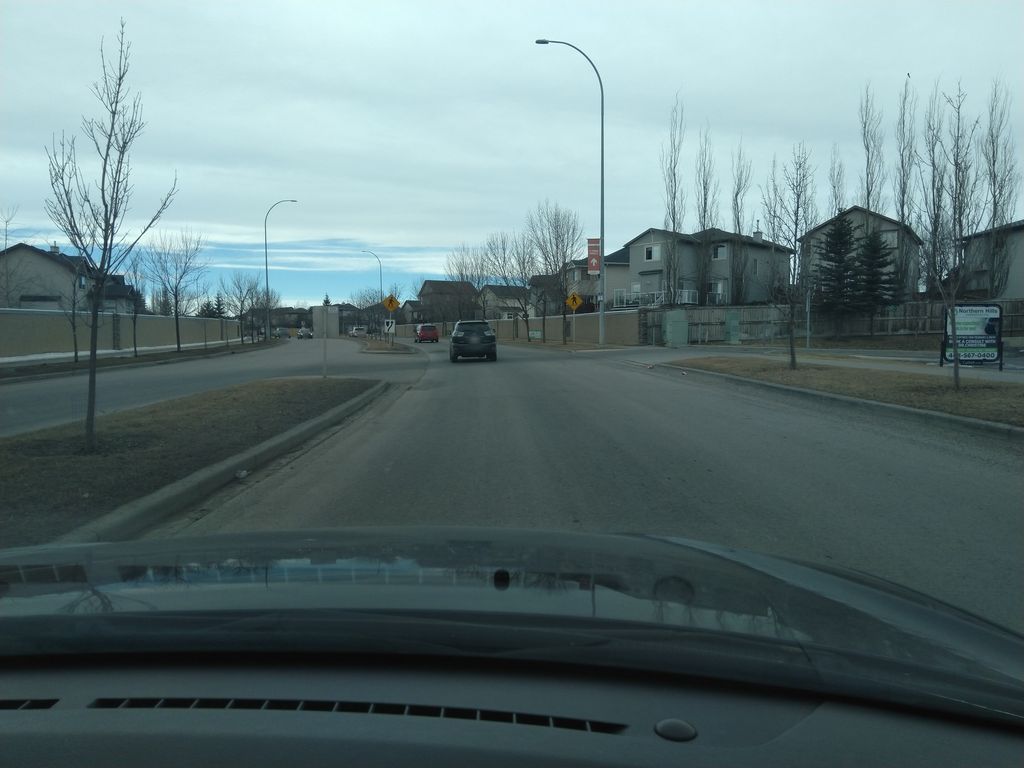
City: calgary